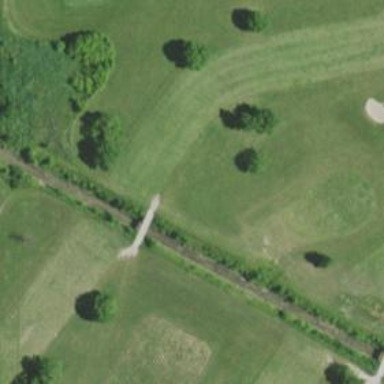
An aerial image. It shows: Path for both roads and golfers.